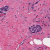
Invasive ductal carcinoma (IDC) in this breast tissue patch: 1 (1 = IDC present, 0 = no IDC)